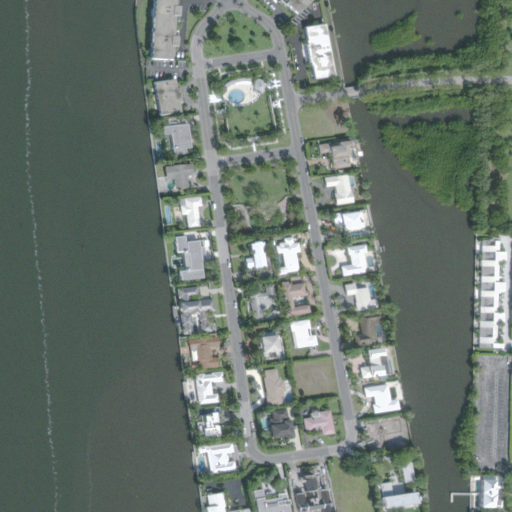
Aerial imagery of island in Florida named Ibis Isle containing open water, medium intensity development, low intensity development, herbaceous wetlands, open development, woody wetlands, high intensity development, and barren land